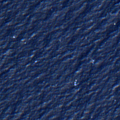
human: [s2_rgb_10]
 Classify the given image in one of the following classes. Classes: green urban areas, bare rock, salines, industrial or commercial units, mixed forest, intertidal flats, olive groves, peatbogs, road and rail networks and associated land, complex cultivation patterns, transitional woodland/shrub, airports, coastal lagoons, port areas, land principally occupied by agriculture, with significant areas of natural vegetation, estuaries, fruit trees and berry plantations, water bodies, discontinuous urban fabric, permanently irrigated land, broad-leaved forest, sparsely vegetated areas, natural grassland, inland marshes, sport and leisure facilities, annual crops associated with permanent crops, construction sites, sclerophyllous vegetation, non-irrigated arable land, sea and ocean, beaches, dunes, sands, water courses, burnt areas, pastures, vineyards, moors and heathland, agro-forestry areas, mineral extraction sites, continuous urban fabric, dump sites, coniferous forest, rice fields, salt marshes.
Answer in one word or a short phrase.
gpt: sea and ocean